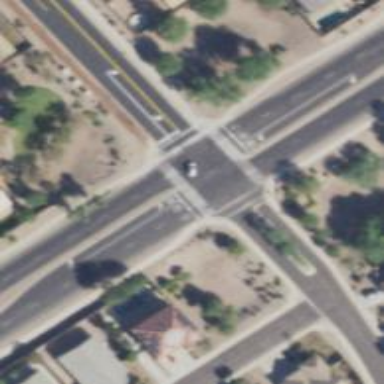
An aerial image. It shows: Unmarked crossing on the road.